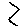
Label: zigzag